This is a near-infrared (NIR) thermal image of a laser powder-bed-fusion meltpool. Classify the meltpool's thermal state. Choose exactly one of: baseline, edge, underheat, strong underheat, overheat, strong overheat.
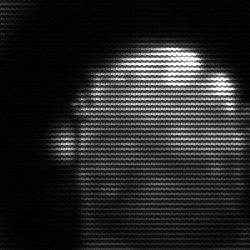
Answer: baseline